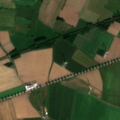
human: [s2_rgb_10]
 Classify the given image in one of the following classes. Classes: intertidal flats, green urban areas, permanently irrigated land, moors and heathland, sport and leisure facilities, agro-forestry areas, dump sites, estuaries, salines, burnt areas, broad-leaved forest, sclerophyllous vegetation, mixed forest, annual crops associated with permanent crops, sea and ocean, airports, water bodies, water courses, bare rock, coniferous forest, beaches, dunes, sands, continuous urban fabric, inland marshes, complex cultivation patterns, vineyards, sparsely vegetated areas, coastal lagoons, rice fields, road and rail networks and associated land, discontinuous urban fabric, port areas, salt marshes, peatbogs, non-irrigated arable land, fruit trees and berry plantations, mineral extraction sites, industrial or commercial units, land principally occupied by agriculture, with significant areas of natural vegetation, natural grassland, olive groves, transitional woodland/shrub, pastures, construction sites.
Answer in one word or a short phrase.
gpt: non-irrigated arable land, pastures, complex cultivation patterns